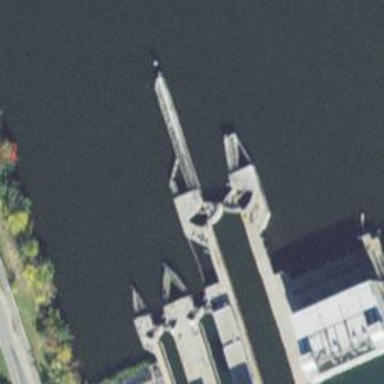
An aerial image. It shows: Lock gate on waterway.